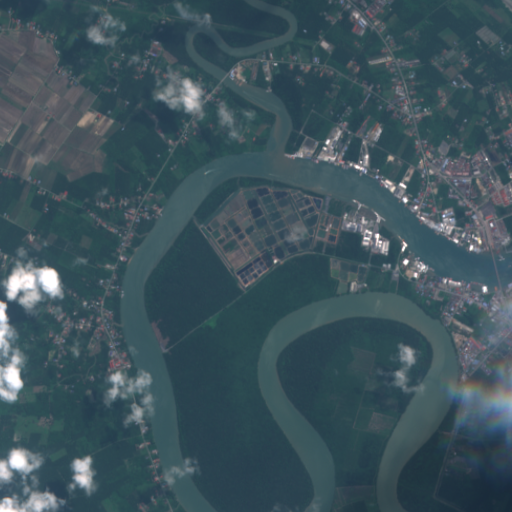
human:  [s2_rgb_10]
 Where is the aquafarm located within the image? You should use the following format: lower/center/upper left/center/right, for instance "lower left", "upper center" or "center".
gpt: The aquafarm is located in the center of the image.
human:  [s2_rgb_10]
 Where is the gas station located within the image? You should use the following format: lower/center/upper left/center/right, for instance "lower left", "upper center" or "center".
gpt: The gas station is located in the upper right of the image.
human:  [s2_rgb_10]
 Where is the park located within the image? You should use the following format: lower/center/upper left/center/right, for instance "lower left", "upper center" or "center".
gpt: The park is located in the lower right of the image.
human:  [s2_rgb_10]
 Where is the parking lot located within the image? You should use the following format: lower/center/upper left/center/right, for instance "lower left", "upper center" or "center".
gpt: The parking lot is located in the lower right of the image.
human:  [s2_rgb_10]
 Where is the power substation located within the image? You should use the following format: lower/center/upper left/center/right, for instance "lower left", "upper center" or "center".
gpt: The power substation is located in the upper center of the image.
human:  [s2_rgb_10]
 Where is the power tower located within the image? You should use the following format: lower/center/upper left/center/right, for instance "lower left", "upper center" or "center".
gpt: The power tower is located in the upper left of the image.
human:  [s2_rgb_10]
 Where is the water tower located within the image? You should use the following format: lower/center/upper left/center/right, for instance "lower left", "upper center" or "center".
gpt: The water tower is located in the upper right of the image.
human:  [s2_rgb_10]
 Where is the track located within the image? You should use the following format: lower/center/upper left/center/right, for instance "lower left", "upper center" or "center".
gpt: There is no track in the image.